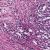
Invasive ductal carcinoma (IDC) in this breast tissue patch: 1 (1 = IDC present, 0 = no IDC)